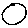
Label: circle